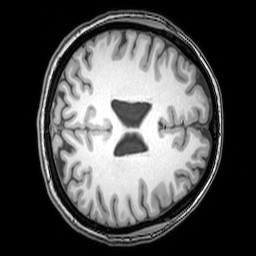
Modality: T1w
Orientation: axial
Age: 25
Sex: female
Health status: healthy
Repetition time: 0.081 s
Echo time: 0.037 s